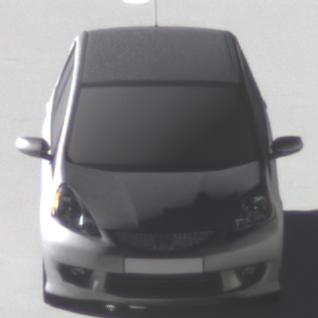
Make: Honda
Model: Jazz 1.2
Detailed model: Jazz (III) (11/08 - 04/11)
Model produced from: 2008/11
Model produced until: 2010/10
Doors: 5
Color: gray
Road condition: dry road
Daytime: sunrise or sunset
Contrast: high contrast